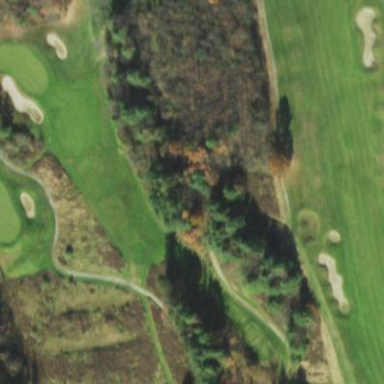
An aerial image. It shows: Rough area in golf course.